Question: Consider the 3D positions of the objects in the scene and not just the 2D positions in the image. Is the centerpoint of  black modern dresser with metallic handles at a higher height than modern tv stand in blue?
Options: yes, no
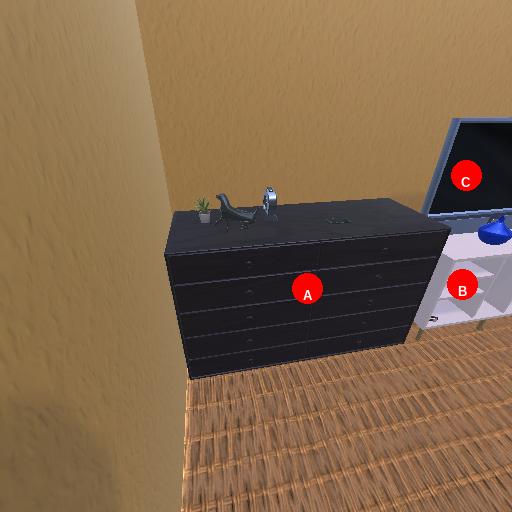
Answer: yes